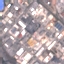
Land use / land cover: Industrial